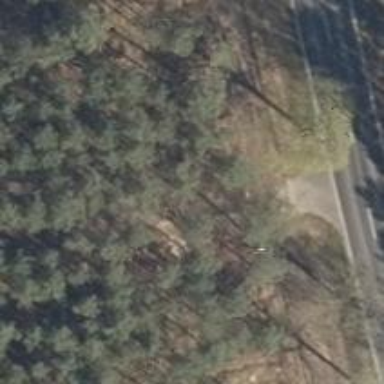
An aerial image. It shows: Track road with grade4 tracktype.